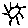
Label: sun